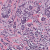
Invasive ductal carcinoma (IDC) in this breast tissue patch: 1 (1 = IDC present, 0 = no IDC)